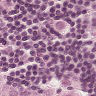
Metastatic tissue present: yes